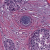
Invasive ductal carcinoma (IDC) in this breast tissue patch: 0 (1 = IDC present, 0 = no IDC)